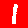
Digit: 1